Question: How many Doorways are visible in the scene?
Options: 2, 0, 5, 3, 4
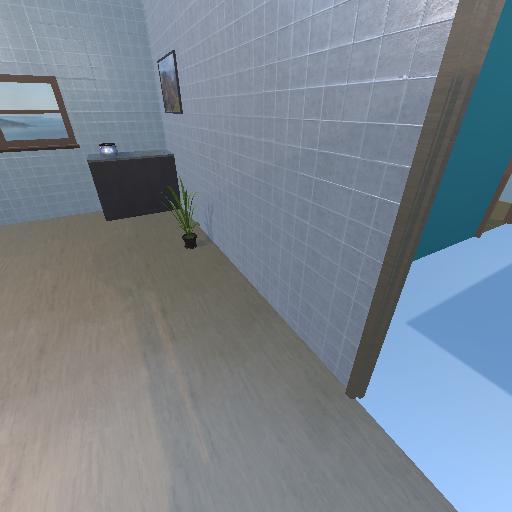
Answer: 2